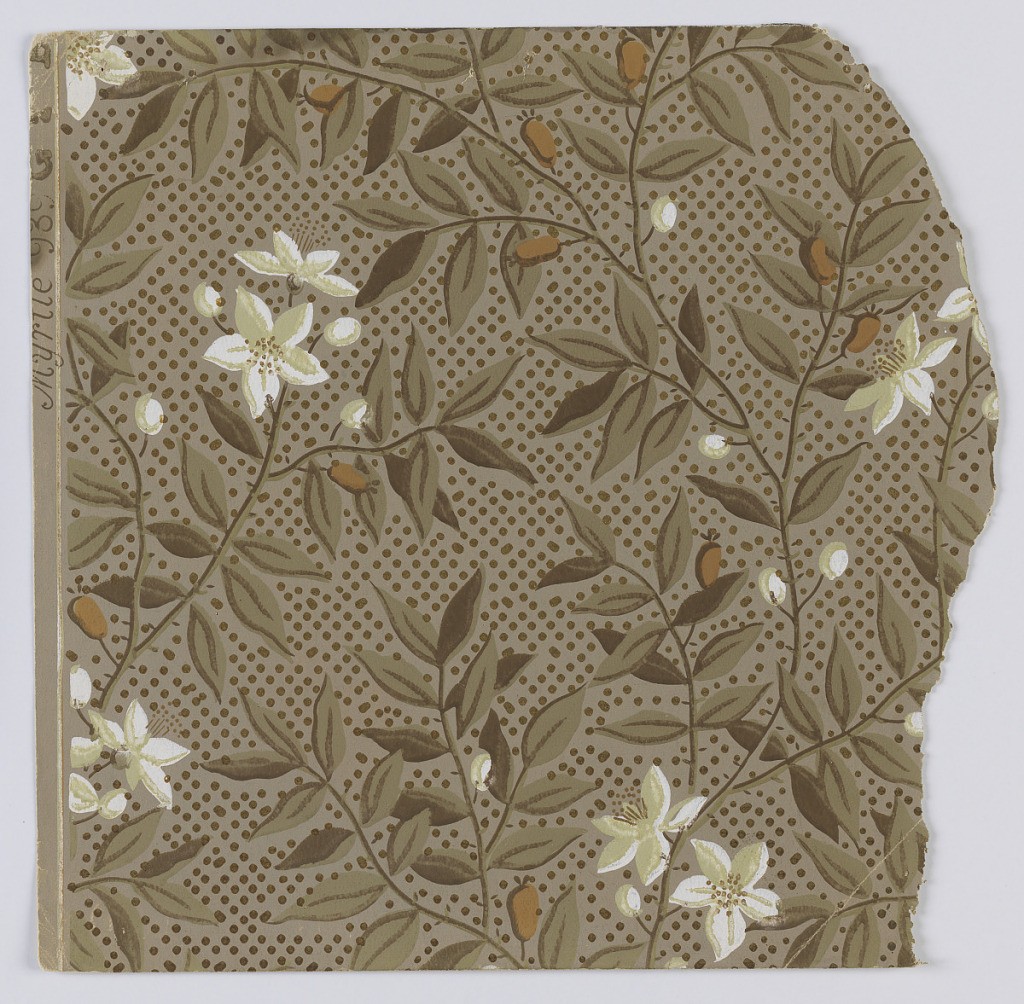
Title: Sidewall sample
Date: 1880–90
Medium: Machine-printed on paper
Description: Fragmentary wallpapers from sample book, including aesthetic-style and Anglo-Japanesque designs.

72 pages of samples.